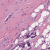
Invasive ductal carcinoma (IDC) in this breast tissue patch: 1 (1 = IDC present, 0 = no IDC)